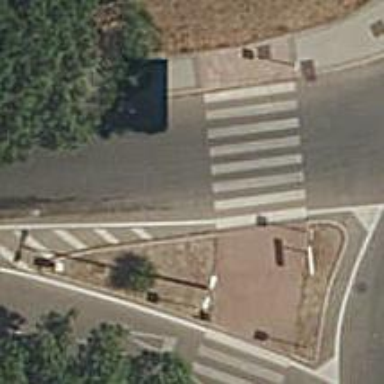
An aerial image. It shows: Marked crossing with visible markings.